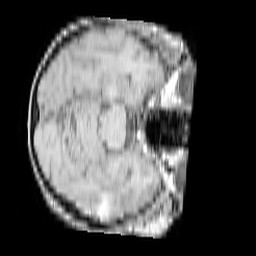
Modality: T1w
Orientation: axial
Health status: ill
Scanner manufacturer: philips
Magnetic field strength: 3 T
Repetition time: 0.3787 s
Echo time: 0.002908 s